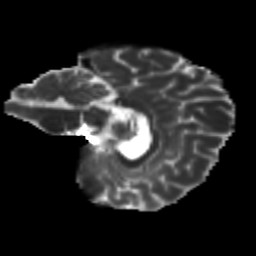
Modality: T2w
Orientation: sagittal
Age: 25
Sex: male
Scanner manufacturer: siemens
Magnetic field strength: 3 T
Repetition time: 15.3 s
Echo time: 0.083 s